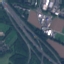
Land use / land cover: Highway